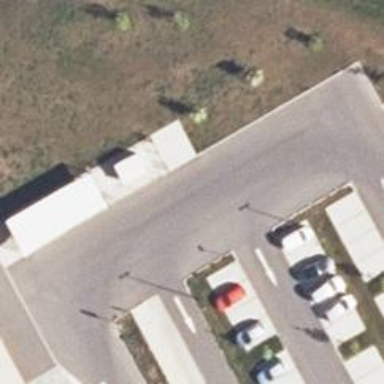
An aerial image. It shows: Asphalt parking aisle designated as service road.